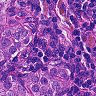
Metastatic tissue present: yes